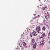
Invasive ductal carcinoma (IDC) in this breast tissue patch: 0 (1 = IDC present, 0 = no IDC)